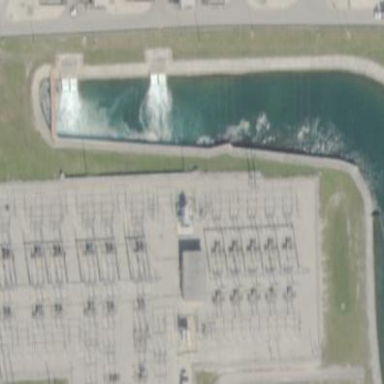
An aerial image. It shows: Fenced power substation at the transmission level.